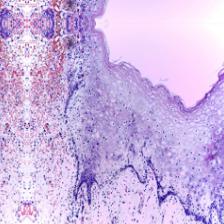
Diagnosis: Normal